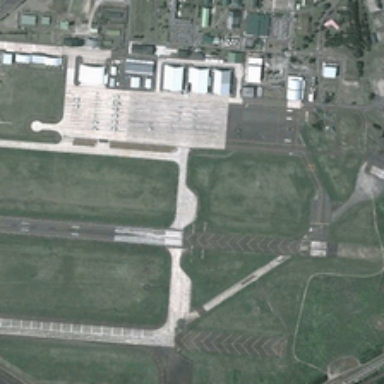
Some planes are in an airport near many buildings .